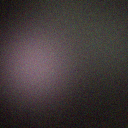
Screen state: off